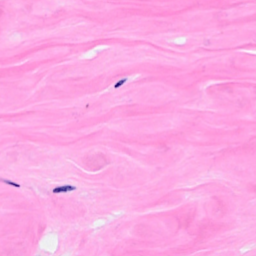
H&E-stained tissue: Breast